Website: slack
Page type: billing-address
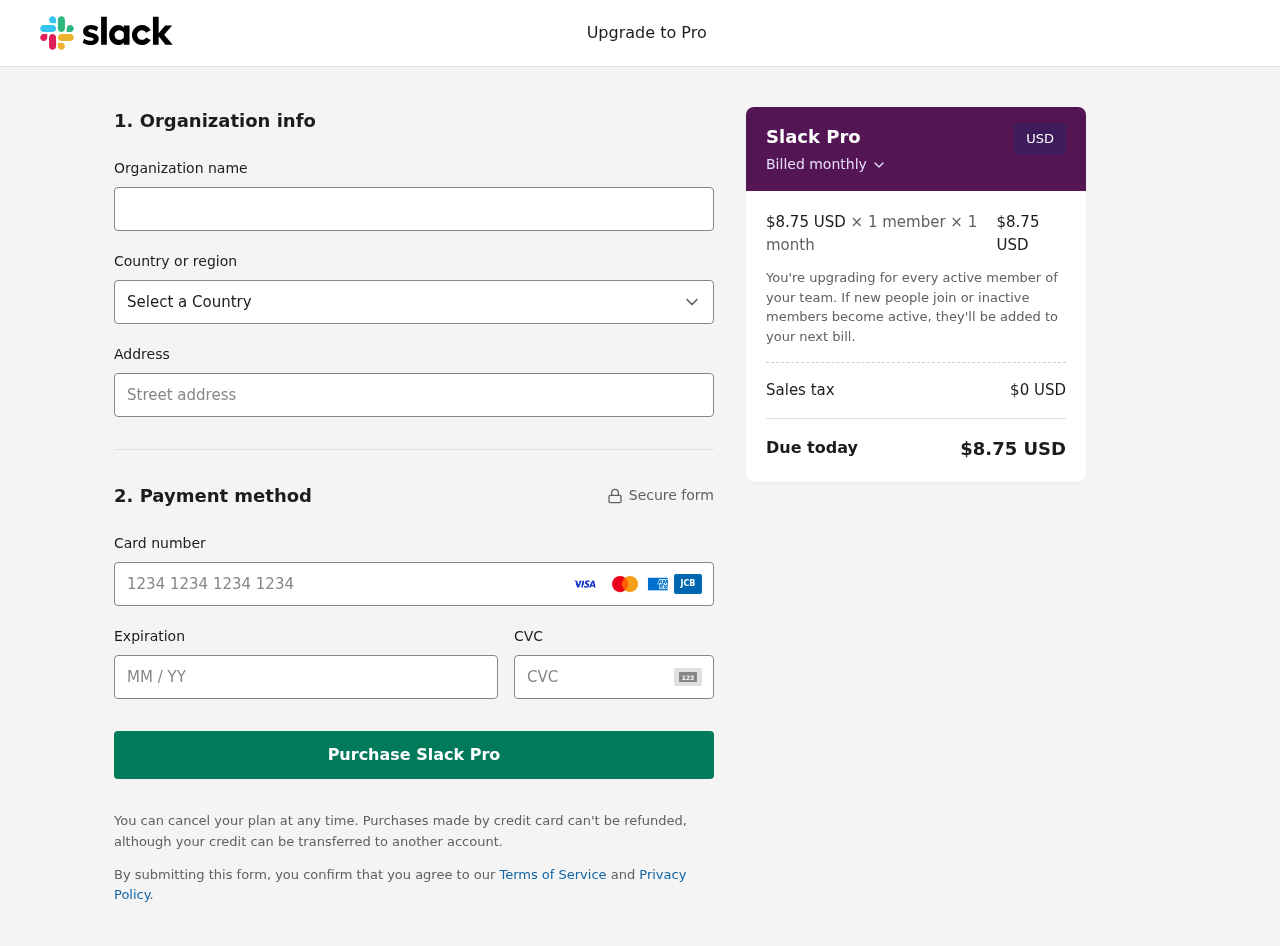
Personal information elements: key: PII_CARD_CVV
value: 9074
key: PII_CARD_EXPIRY
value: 05/27
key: PII_CARD_NUMBER
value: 3746 2113 7043 346
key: PII_COUNTRY
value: United States
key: PII_STREET
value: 97557 Ryan Village
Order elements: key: ORDER_PRICE_PER_MEMBER
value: $8.75 USD
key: ORDER_MEMBER_COUNT
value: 1
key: ORDER_MONTH_COUNT
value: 1
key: ORDER_SUBTOTAL
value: $8.75 USD
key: ORDER_TAX
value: $0
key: ORDER_TOTAL
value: $8.75 USD